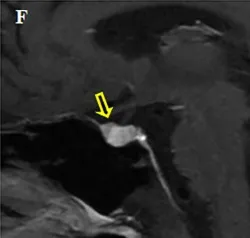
Preoperative dynamic contrast-enhanced MRI of the pituitary. (D-F) Case 2. A rounded hypo-enhanced signal about 5 mm in diameter is seen on the right side (white hollow arrow, in D), and a patchy area of reduced enhancement is observed on the left anterior side (yellow hollow arrows, in E, F). All A-F are post-contrast T1-weighted sequences. ; Sagittal views in.
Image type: radiology (mri)